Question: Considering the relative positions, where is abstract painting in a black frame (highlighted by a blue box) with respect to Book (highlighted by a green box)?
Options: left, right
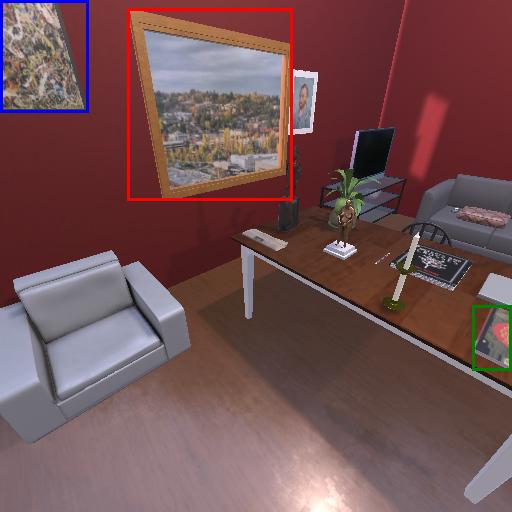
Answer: left